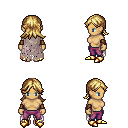
a pixel art fantasy rpg character, female body template, human, tanned skin, gray tattered cape, magenta pants, blonde loose hair, leather bracers, gold boots, four views (front, back, left, right), 2x2 character sprite sheet, small pixel art, hard edges, no anti-aliasing